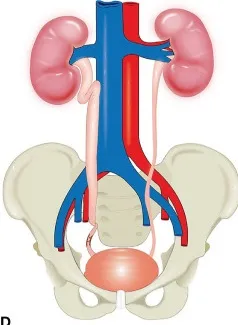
Schematic diagram of total intracorporeal laparoscopic kidney autotransplantation. (A) The tumor was located in the distal right ureter.
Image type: radiology (ct)